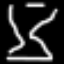
Label: hourglass